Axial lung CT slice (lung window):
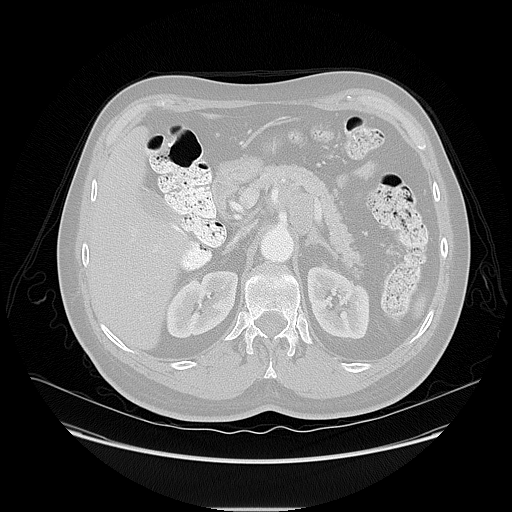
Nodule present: no